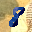
Label: 8